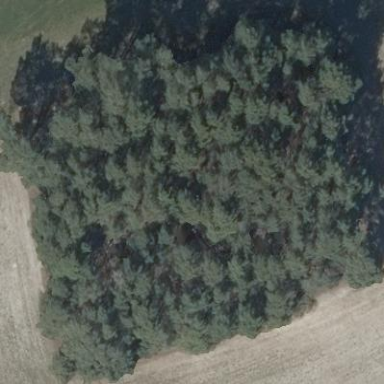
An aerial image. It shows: Forest area.